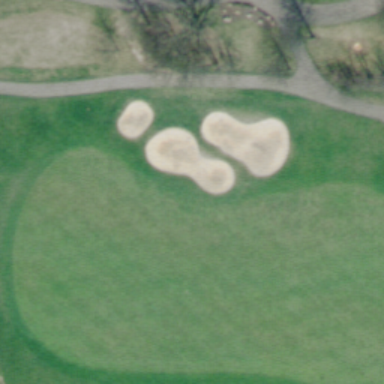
This is a part of a golf course with green turfs and some bunkers .